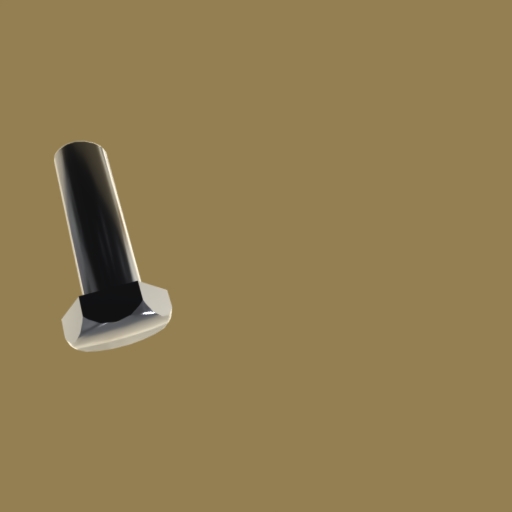
Label: bolt